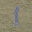
Label: 1